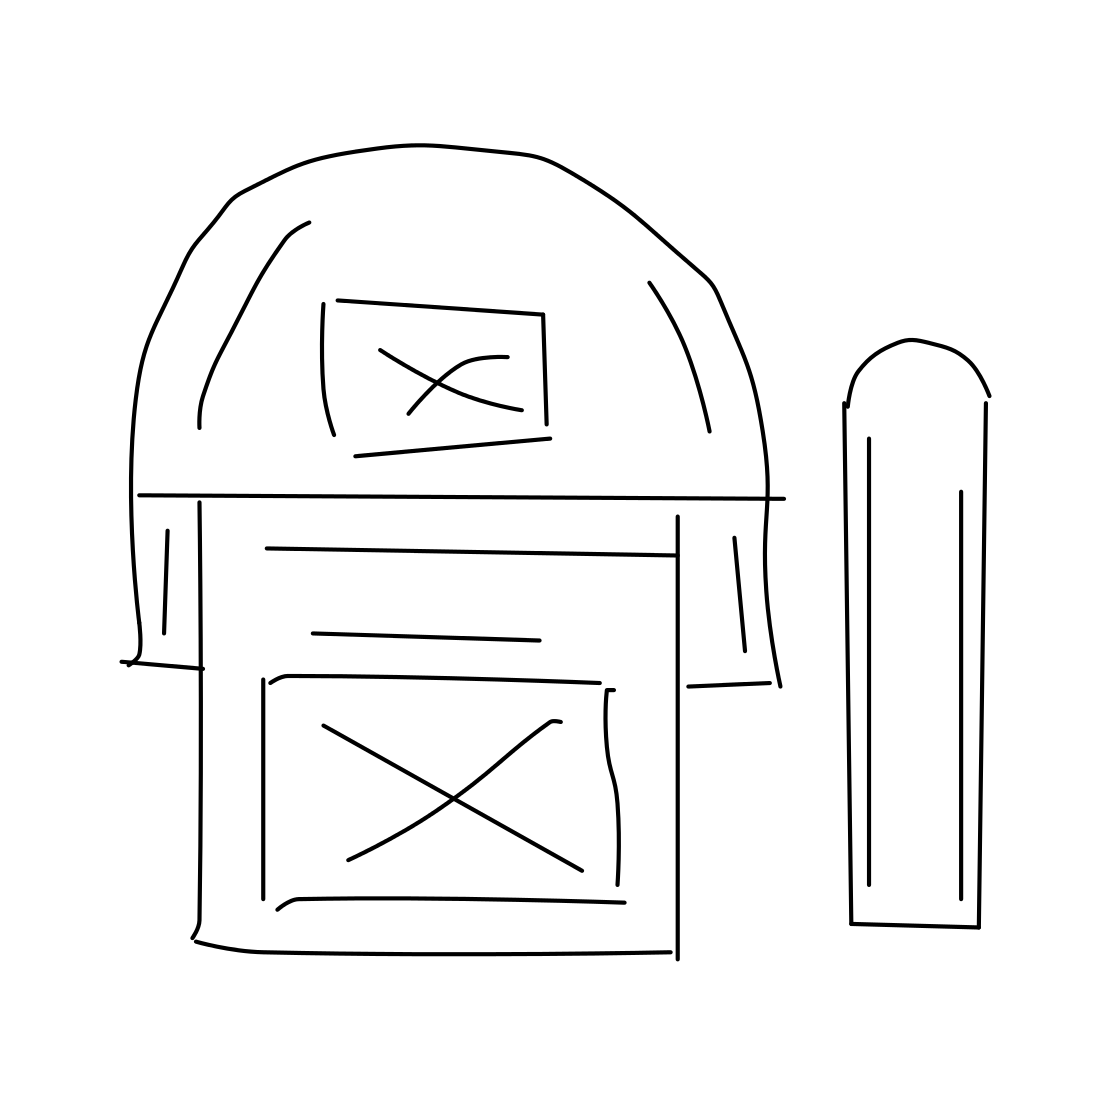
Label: barn